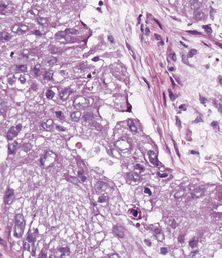
Tumor epithelial tissue: yes
Tumor-associated stroma tissue: yes
Normal tissue: no